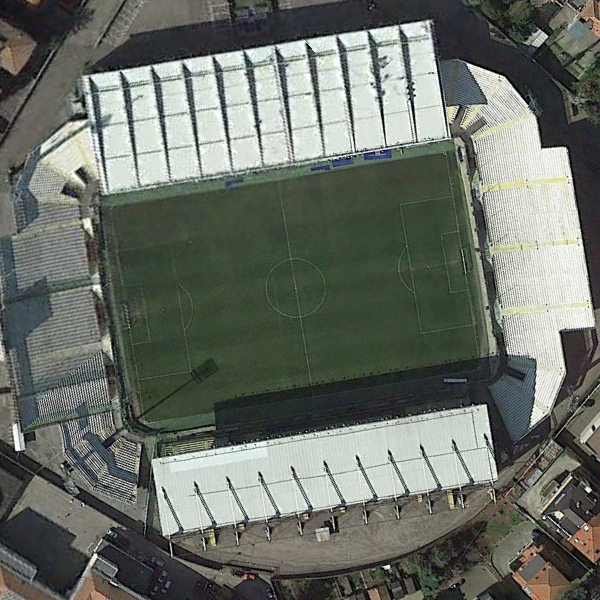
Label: Stadium